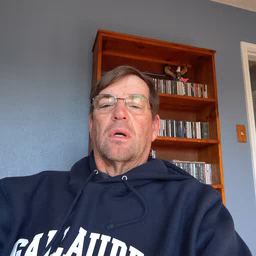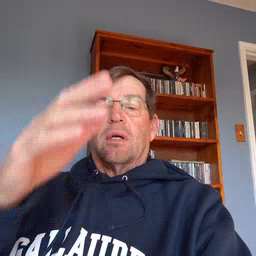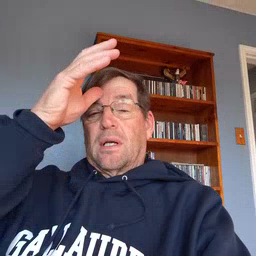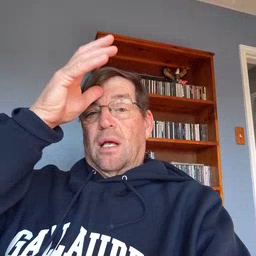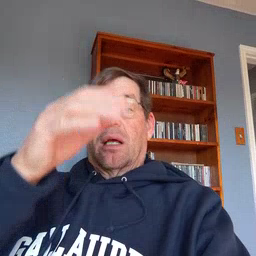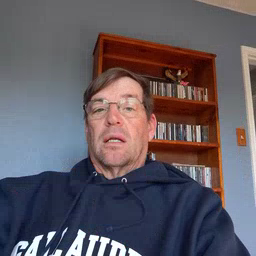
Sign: dad